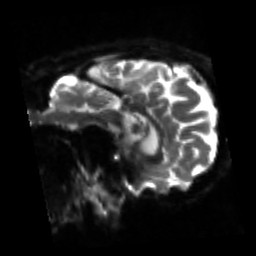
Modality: sbref
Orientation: sagittal
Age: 67
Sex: female
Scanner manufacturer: siemens
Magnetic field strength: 3 T
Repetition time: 4.71 s
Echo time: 0.0906 s